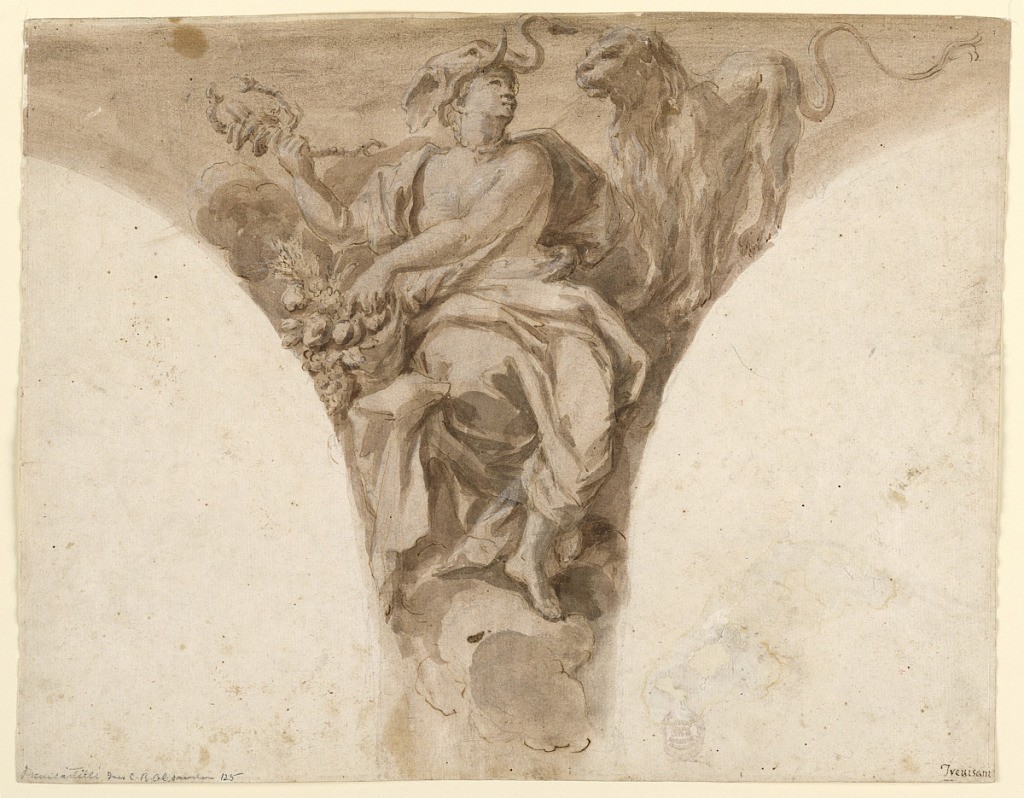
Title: Africa, Design for a Pendentive in the Baptismal Vestibule of St. Peter’s, Rome
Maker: Francesco Trevisani, Italian, 1656 - 1746
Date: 1713–26
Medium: Pen and brown ink, brush and brown wash, white gouache, traces of black chalk on white laid paper
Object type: Drawing
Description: A seated figure with an elephant headdress holds a scorpion. A lion at the right.